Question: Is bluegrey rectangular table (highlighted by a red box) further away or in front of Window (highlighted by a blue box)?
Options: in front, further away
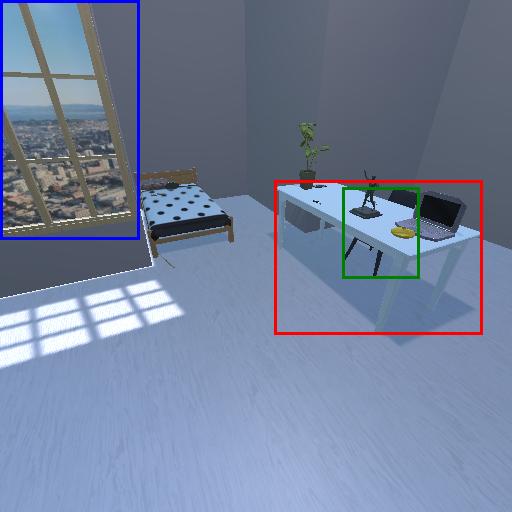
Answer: in front